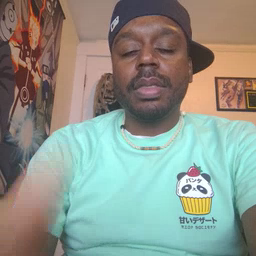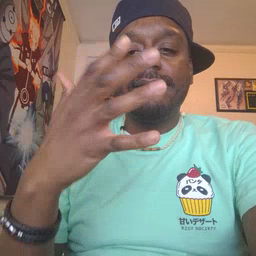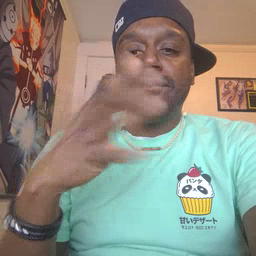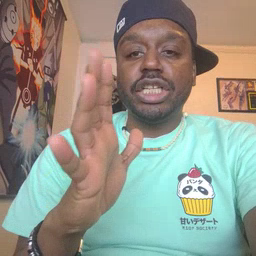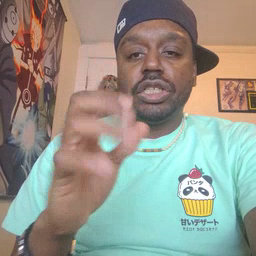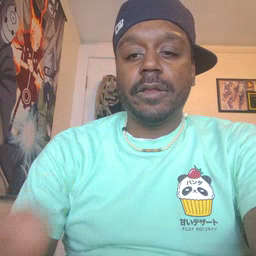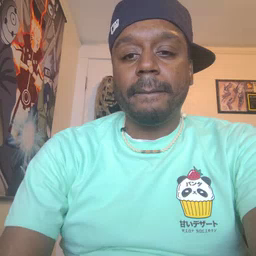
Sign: finish